Question: Using I have 2 objects 'User' and 'Investment'. More specifically 'Investments' contains a foreign key to 'User' as any typical one to many relationship. In other words each User can have mutliple Investments but each Investment can only have one user.
I have then attempted to utilize the open access feature 'Is Managed'

Which should mean that I can do something like 'User.Investments.Clear();' and it deletes all the related investments (or at least this works fine in many-to-many relationships) but unfortunately when I attempt this I am greeted with the following error.
> "Update failed: Telerik.OpenAccess.RT.sql.SQLException: Cannot insert
the value NULL into column 'UserID', table
'CODECorp.dbo.Investment'; column does not allow nulls. UPDATE
fails."
Clearly what the ORM is trying to do is remove the association (i.e. foreign key) from the investment object to the user rather than deleting it. I have confirmed this by running SQL profiler and can see that it's running an 'Update' rather than a 'Delete'.
So what am I missing here? Why is it incorrectly trying to remove the association rather than simply deleting the row as you would expect?
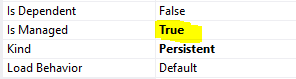
Answer: By design, the behaviour of the navigation properties with IsManaged set to True, in scenarios where a child object is deleted from the collection of the parent object, is to remove the relationship between the two objects. In other words, Telerik Data Access (previously known as Telerik OpenAccess ORM) will keep the child record in the database but will generate a statement that attempts to set the foreign key to NULL.
A solution in this situation would be to pass the collection to the Delete method of the context. For example:
'''
dbContext.Delete(User.Investments);
dbContext.SaveChanges();
'''
This will produce the necessary DELETE statement. More details about the management of navigation properties with Telerik Data Access is available in <URL>.
I hope you find this feasible. I am looking forward to your feedback.